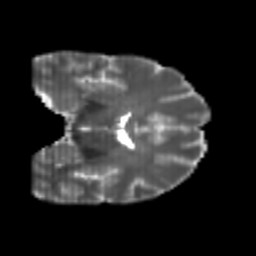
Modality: T2w
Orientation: coronal
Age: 22
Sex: male
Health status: healthy
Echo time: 0.074 s